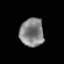
Tissue: prostate
Cell type: B cells
Senescence score: 0.3255
Nuclear area (px): 660
Mean DAPI intensity: 132.538